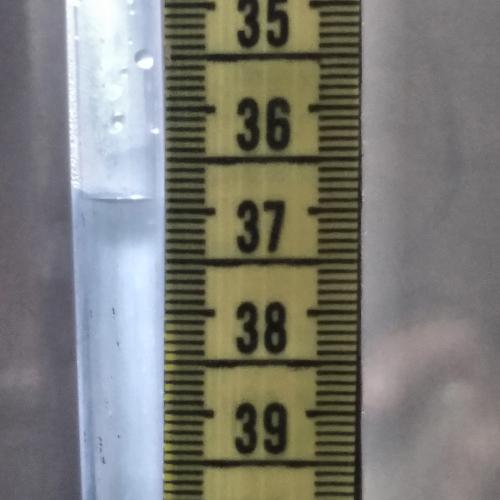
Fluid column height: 36.9 cm